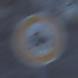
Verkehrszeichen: VerbotKraftraeder
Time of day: Midday
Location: Outdoor (Nature)
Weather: Overcast
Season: Winter
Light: Natural